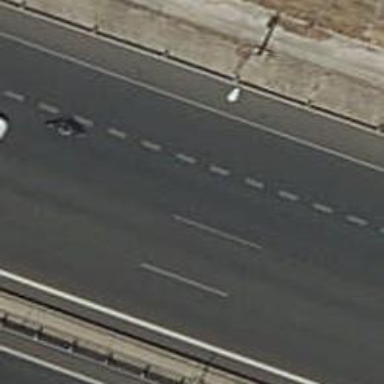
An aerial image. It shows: Paved motorway.